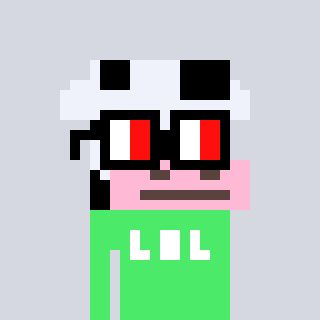
a pixel art character with square glasses with black frames and red eyes, a cow-shaped head and a teal-colored body on a cool background